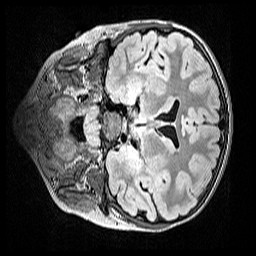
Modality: FLAIR
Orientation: coronal
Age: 10
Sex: female
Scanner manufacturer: siemens
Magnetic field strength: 3 T
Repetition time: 5 s
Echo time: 0.388 s